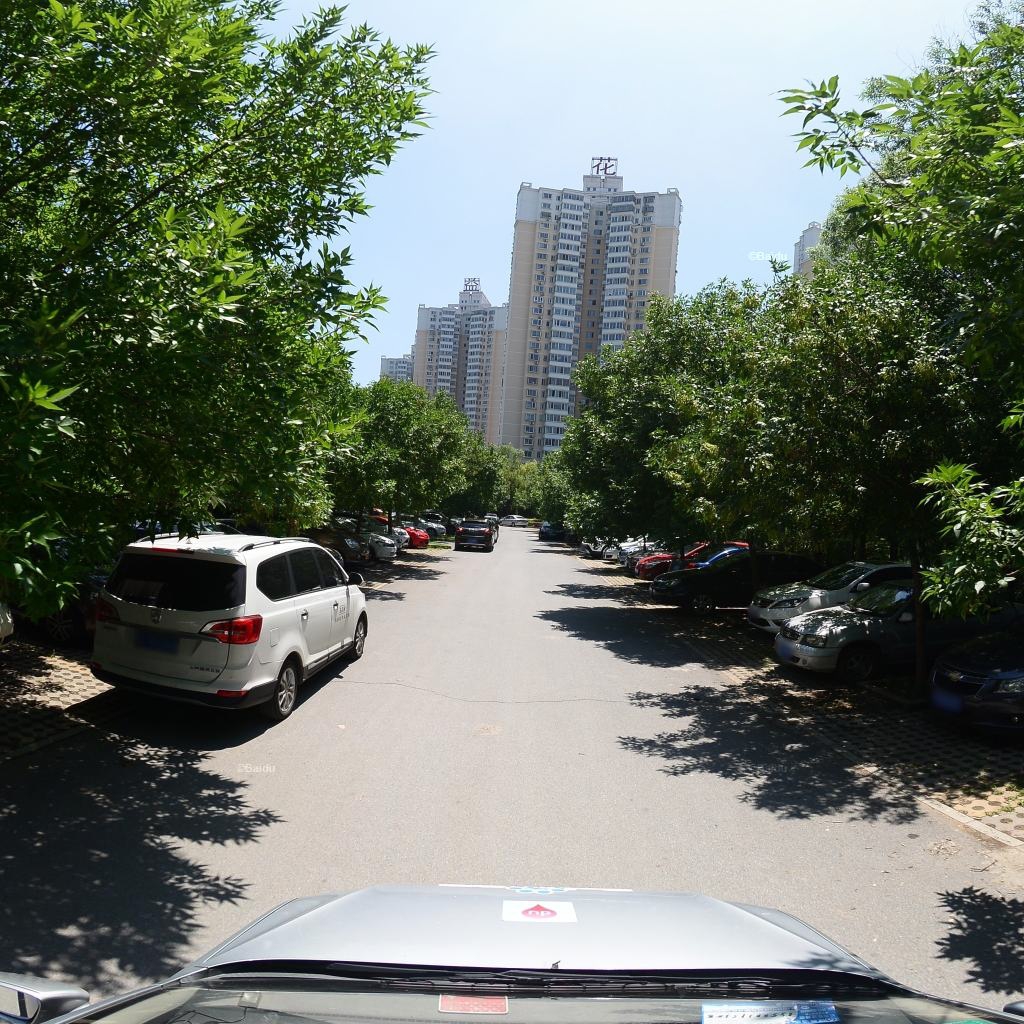
Region: Fengtai
Road damage annotations: transverse crack